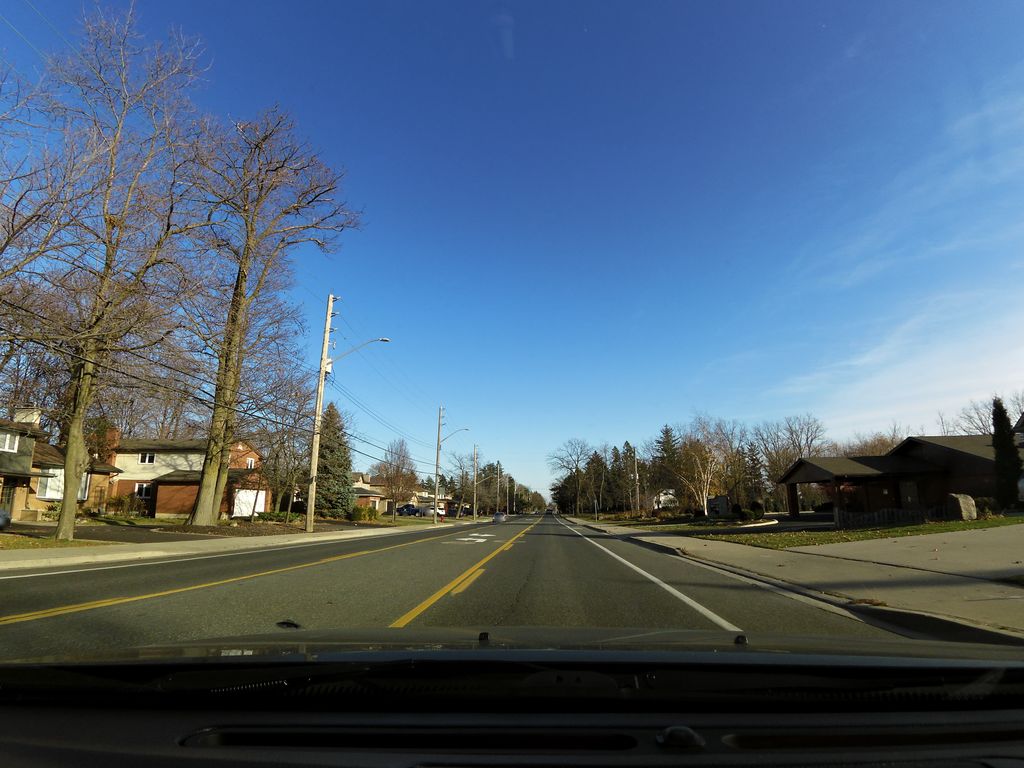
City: hamilton